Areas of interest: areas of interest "Jiangsu Su Shun Jinjiang Automotive Sales Service Co., Ltd."
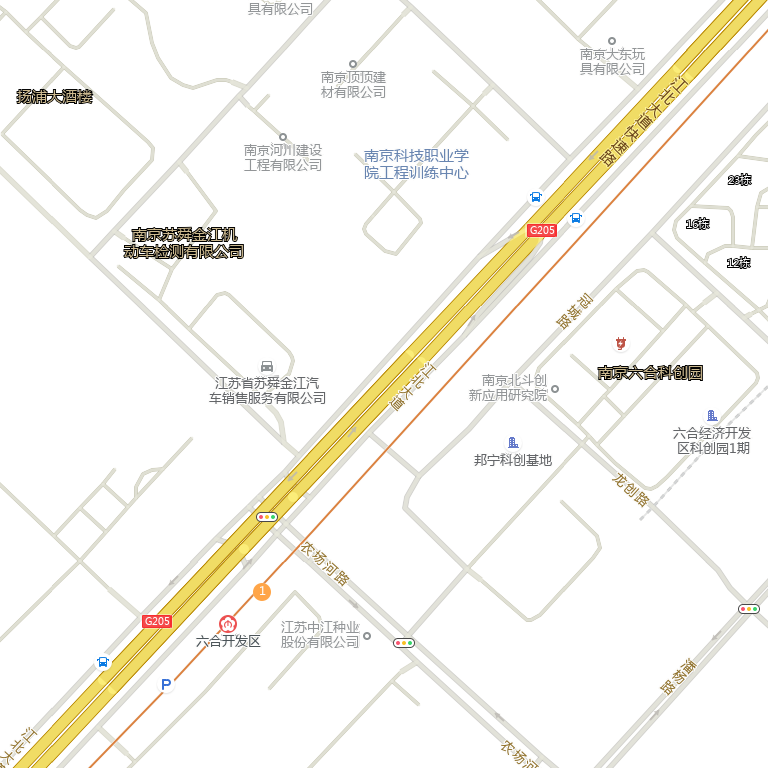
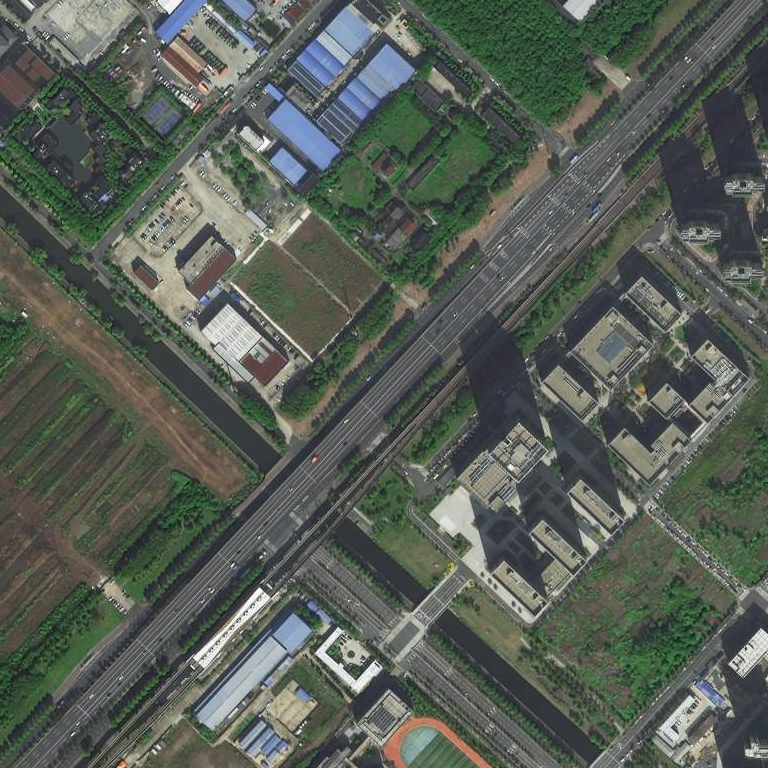